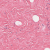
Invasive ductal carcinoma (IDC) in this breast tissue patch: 0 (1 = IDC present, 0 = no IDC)